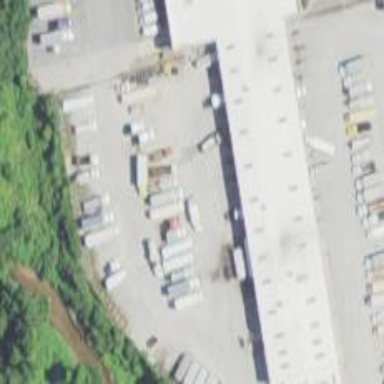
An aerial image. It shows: Commercial building.